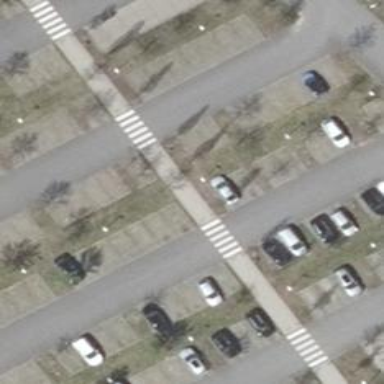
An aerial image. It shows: Uncontrolled zebra crossing on the road.